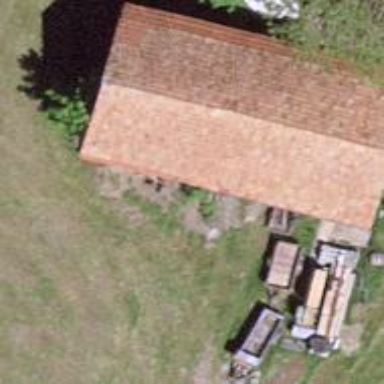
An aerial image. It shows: Farmyard area.